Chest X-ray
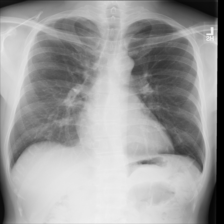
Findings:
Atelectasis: negative
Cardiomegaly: negative
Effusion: negative
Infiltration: negative
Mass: negative
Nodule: negative
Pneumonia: negative
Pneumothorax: negative
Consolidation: negative
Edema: negative
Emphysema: negative
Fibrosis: negative
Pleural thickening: negative
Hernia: negative